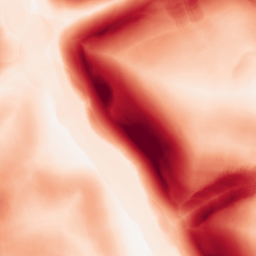
Category: morphological
Decomposition family: morphological_gradient
Decomposition parameters: size: 15
shape: disk
Upsampling method: quintic
Upsampling parameters: scale: 2
Upsampling scale: 2